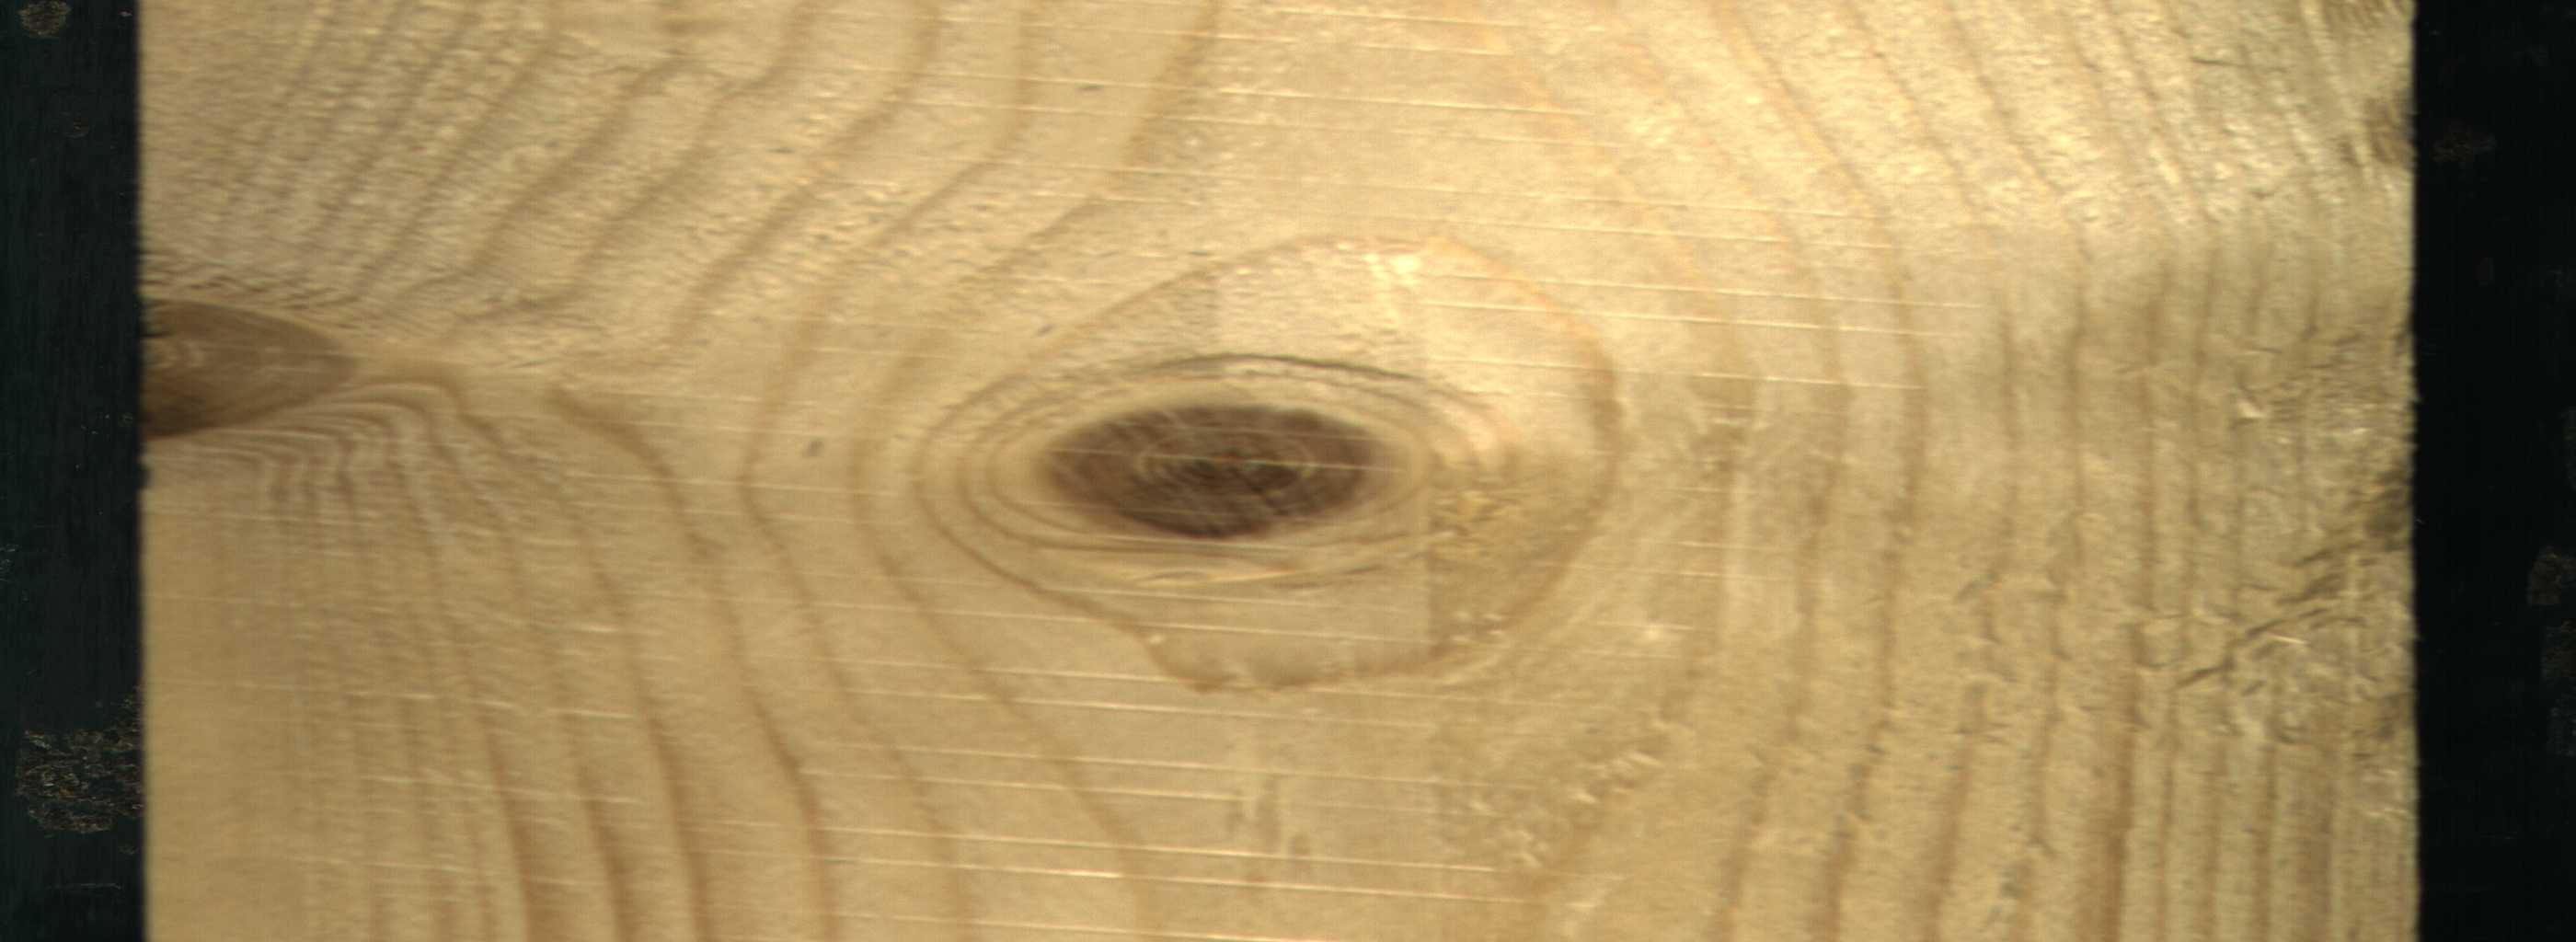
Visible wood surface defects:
Live_Knot
Live_Knot